Field crop: tomato
Growth stage: 1
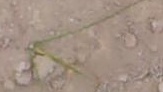
Species: cyperus